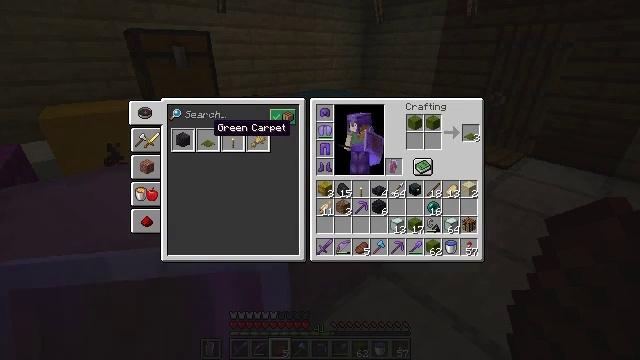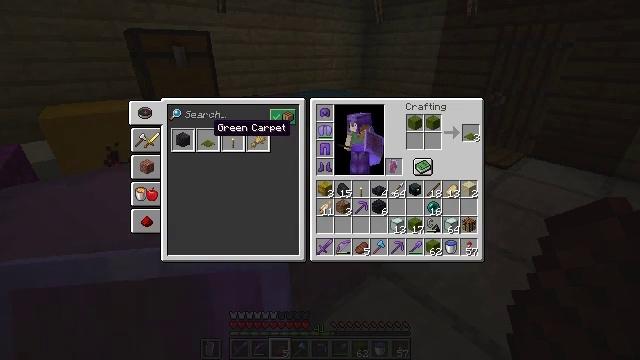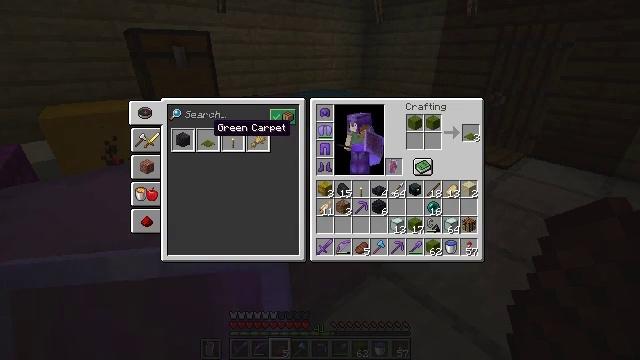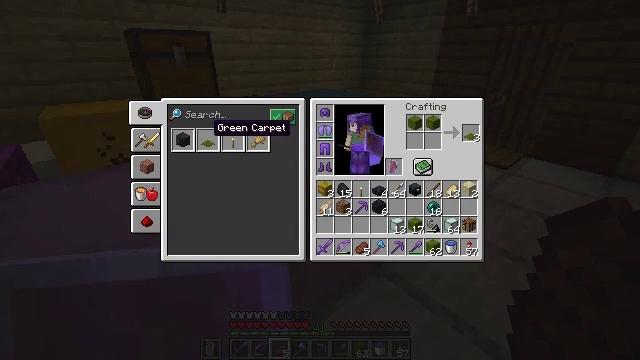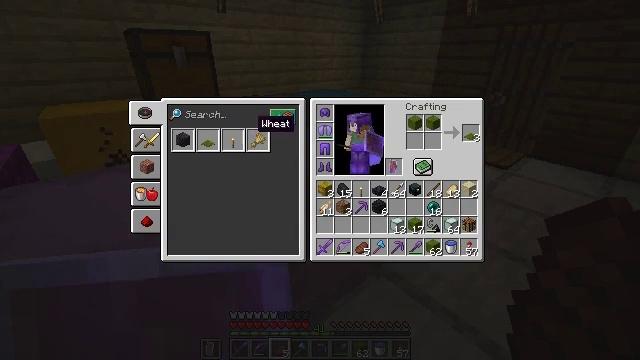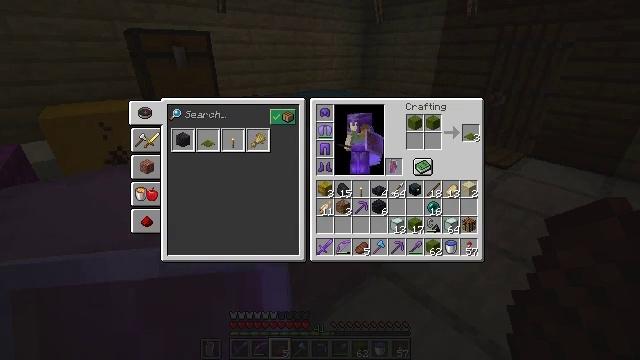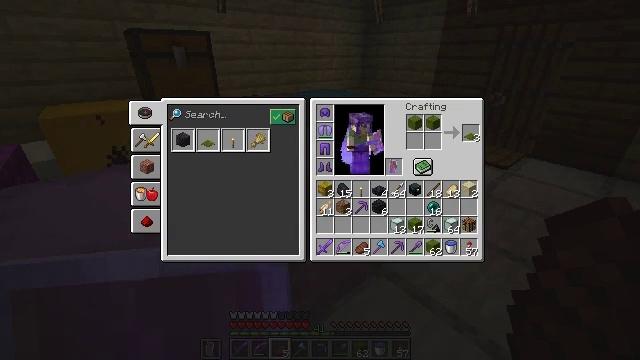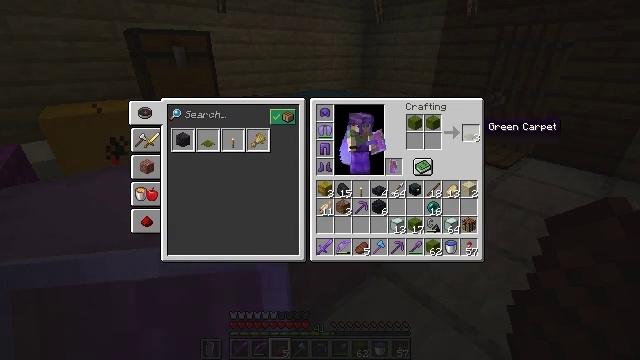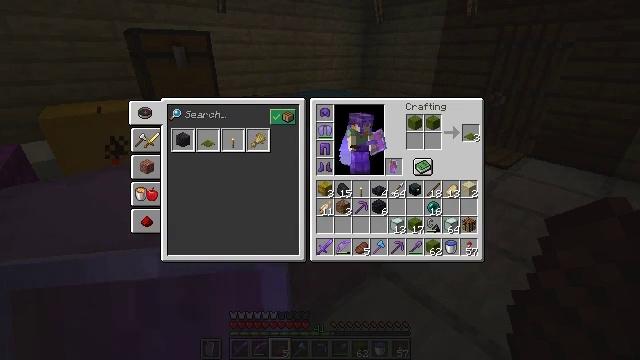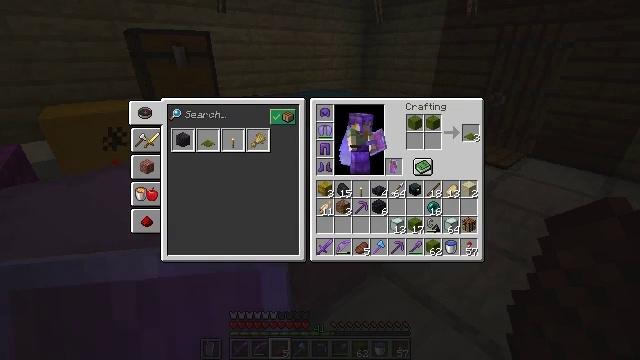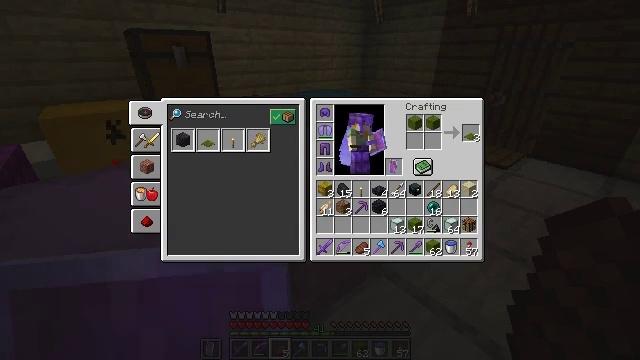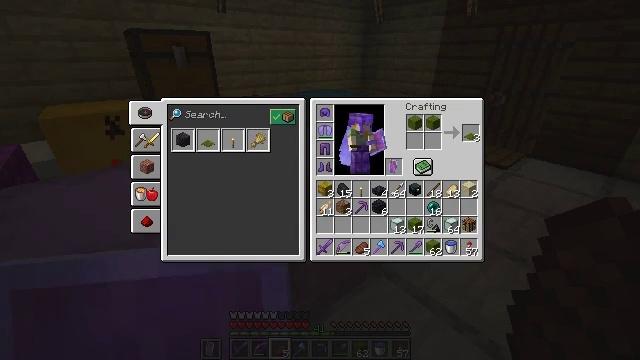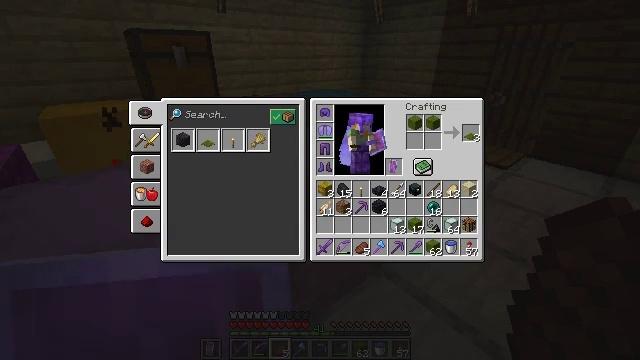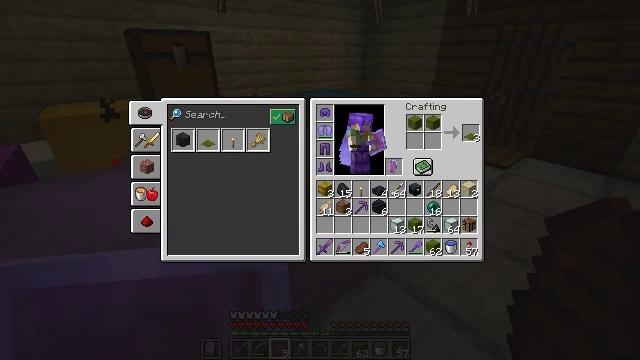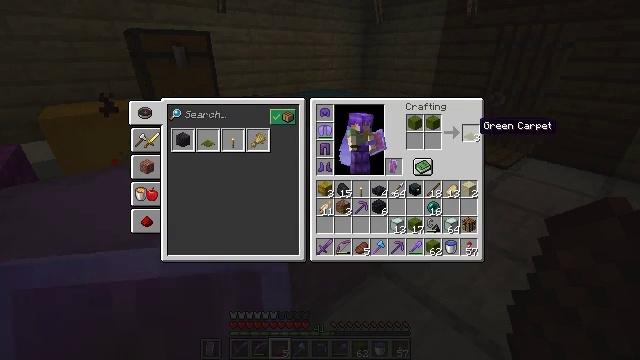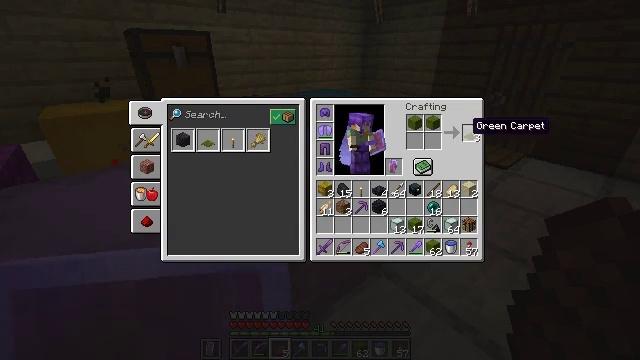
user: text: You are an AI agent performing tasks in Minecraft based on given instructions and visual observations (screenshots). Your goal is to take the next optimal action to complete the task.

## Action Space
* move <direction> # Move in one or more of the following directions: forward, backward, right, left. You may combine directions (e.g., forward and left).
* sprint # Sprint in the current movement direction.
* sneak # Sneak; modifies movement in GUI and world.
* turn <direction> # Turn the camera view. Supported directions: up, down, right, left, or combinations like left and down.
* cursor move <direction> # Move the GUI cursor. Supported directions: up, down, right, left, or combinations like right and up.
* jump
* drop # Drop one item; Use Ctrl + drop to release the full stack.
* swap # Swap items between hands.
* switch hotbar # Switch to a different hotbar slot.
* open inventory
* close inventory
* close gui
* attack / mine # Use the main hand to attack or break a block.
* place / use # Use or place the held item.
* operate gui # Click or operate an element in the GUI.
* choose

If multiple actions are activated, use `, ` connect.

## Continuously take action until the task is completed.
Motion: motion action
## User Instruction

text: Create a green carpet using green wool.
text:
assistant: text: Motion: no_op
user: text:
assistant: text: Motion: no_op
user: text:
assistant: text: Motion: no_op
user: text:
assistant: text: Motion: turn right
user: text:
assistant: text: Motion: turn right and down
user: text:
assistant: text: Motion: turn right
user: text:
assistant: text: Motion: turn right
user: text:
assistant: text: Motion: turn right
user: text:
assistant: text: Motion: no_op
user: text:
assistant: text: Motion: no_op
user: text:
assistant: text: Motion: no_op
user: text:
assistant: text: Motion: no_op
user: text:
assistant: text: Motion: turn left
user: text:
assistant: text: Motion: turn left
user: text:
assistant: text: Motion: no_op
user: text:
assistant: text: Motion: no_op
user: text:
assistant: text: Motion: sneak
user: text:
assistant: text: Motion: sneak
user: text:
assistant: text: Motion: sneak
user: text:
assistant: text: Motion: sneak
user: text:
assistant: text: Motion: sneak
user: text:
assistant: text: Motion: sneak
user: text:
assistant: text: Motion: sneak, attack / mine
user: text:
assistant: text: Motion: sneak, attack / mine
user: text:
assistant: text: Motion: sneak, attack / mine
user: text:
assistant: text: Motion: sneak, attack / mine
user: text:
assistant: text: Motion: sneak
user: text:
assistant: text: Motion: no_op